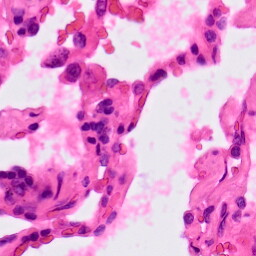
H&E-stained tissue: Lung